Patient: sex M, age 71
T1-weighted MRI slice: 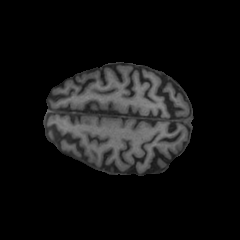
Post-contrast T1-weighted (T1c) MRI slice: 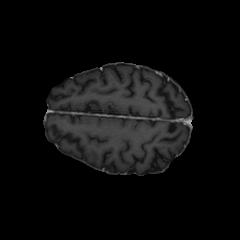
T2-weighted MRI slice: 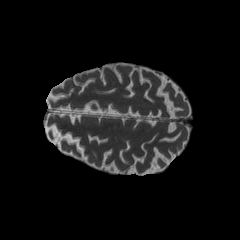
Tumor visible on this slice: no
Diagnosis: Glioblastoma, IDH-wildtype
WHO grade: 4